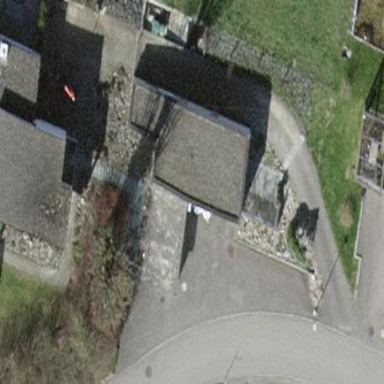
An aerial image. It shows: Garage.